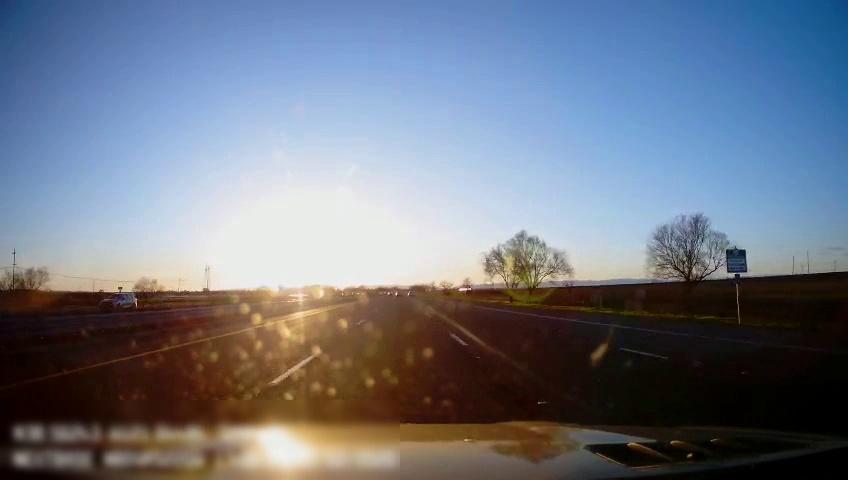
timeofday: Day
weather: Sunny
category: Drivable Space
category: Drivable Space
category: Vehicles | SUV
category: Lanes | Alternate Lane
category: Lanes | Current Lane
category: Lanes | Current Lane
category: Lanes | Alternate Lane
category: Lanes | Alternate Lane
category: Traffic | Signs